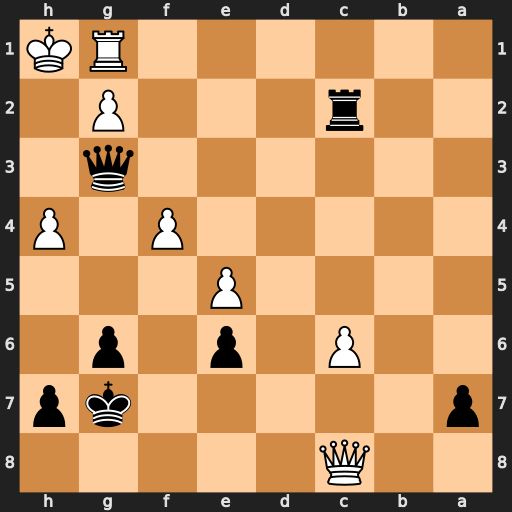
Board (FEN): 2Q5/p5kp/2P1p1p1/4P3/5P1P/6q1/2r3P1/6RK
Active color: b
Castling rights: -
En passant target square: -
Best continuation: Qxh4#